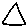
Label: triangle